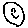
Label: smiley face